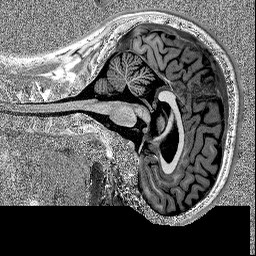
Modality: MP2RAGE
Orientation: sagittal
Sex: male